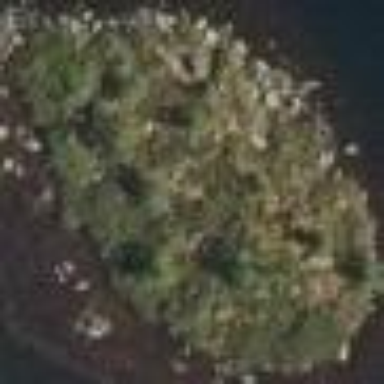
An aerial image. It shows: Islet.